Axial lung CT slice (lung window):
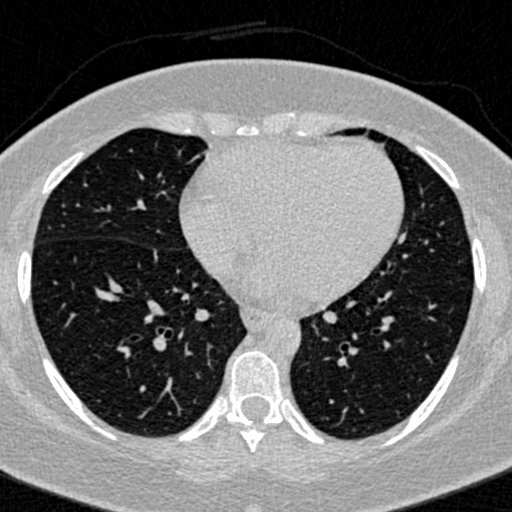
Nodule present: no